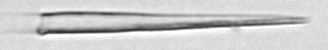
Label: fiber